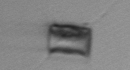
Label: Chaetoceros_similis